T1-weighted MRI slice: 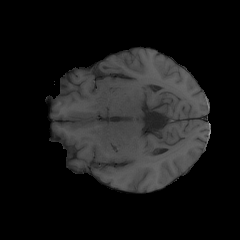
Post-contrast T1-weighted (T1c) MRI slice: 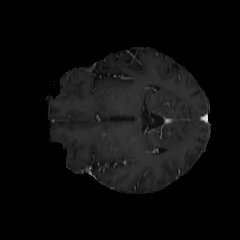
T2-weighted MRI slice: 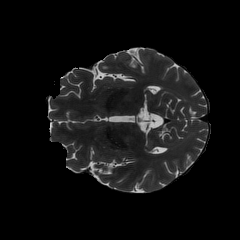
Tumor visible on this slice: no